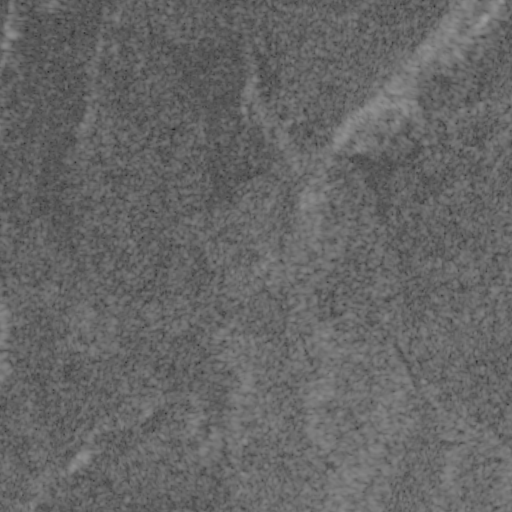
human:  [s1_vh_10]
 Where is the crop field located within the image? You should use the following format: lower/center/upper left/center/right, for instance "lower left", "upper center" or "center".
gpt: The crop field is located in the upper left of the image.
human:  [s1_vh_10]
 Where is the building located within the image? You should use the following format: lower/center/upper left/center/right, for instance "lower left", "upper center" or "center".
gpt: The building is located in the lower right of the image.
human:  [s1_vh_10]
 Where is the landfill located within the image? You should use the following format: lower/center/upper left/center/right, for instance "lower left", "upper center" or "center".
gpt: There is no landfill in the image.

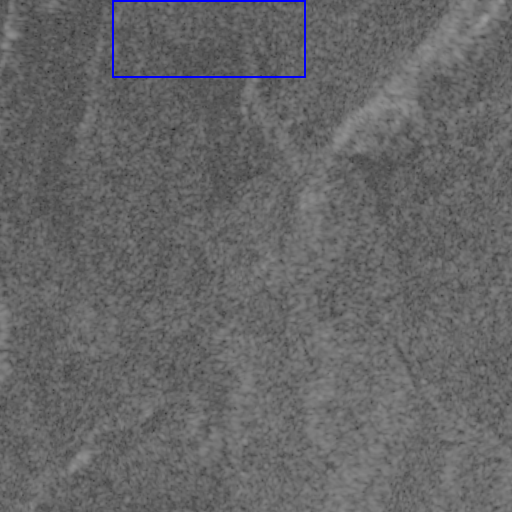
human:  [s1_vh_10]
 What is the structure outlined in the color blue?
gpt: The structure outlined in blue is a crop field.
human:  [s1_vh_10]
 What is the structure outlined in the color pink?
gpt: There is no pink outline.